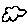
Label: cloud